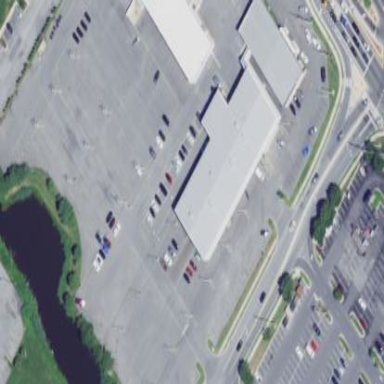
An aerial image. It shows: Car shop building.